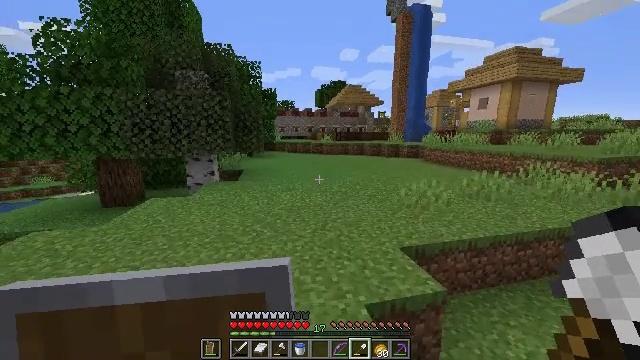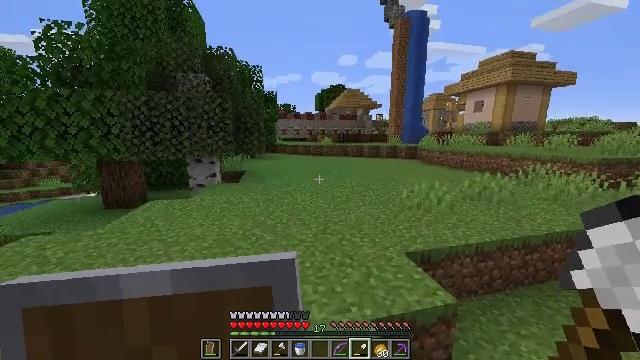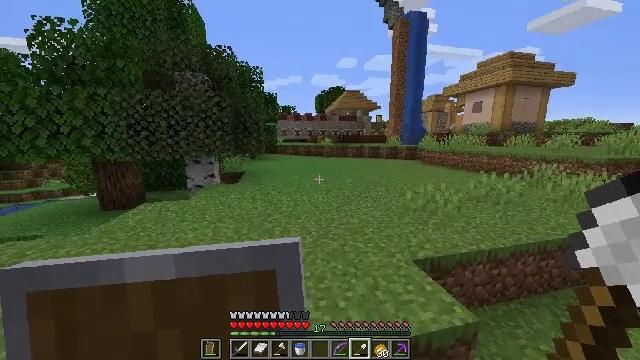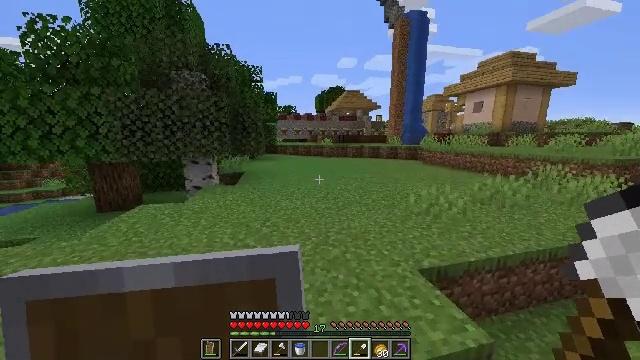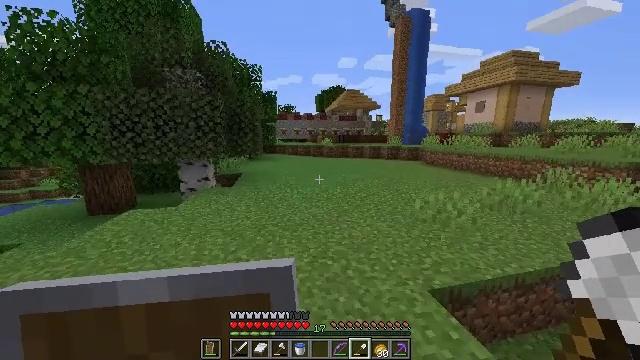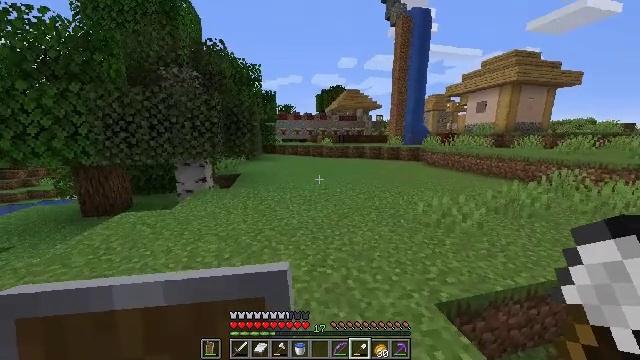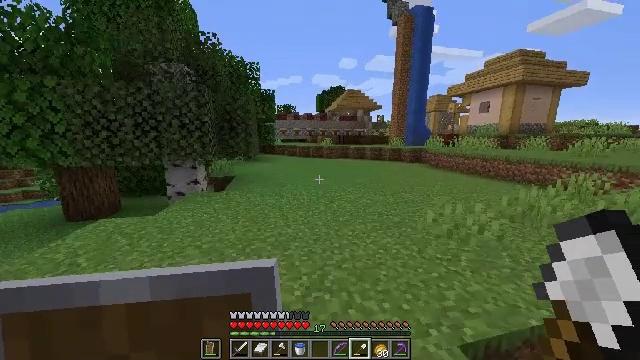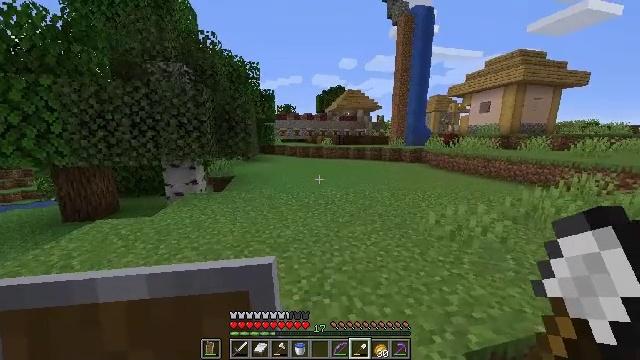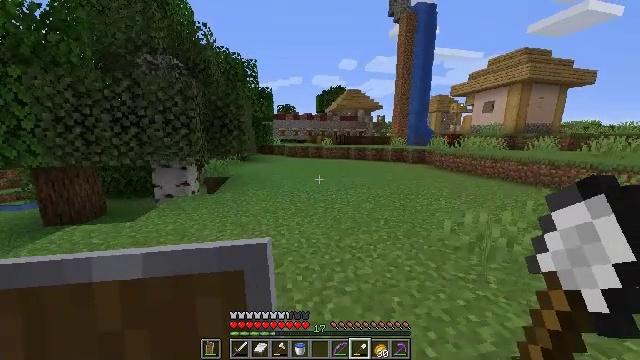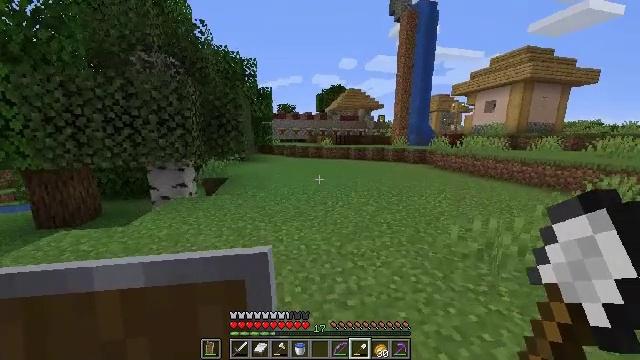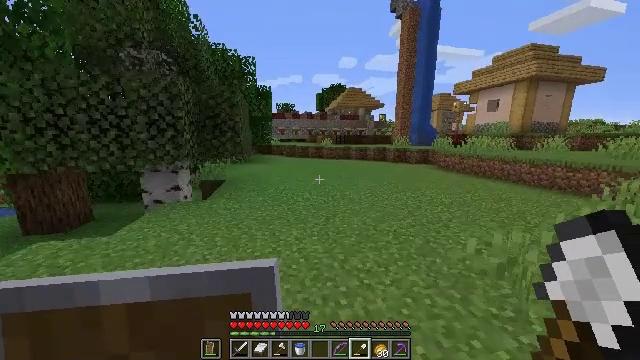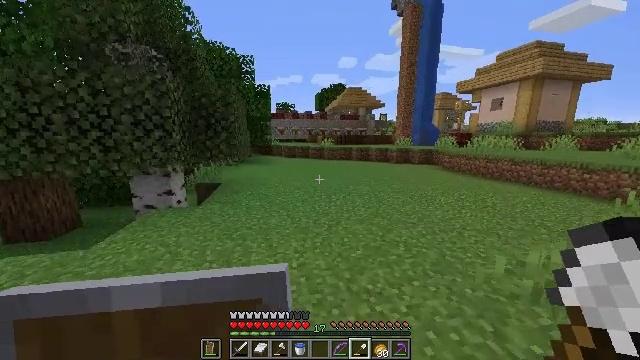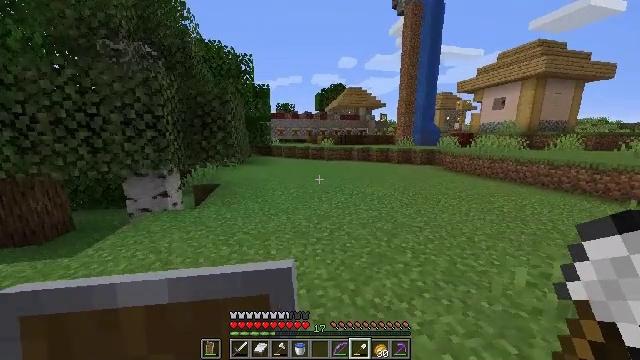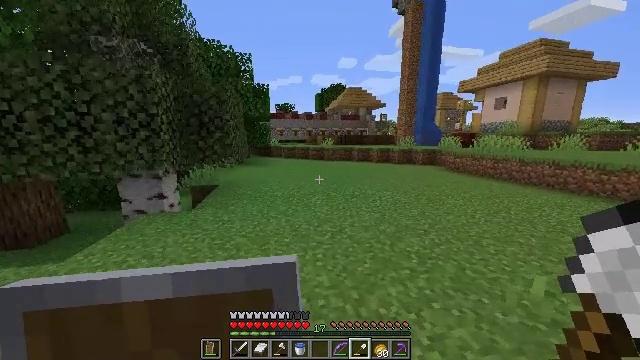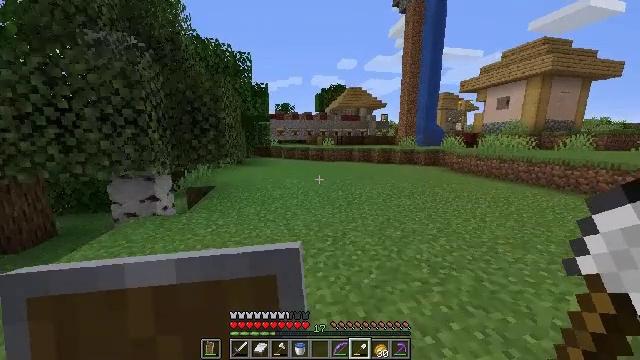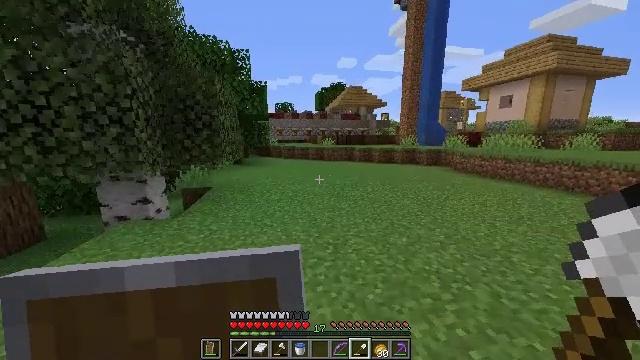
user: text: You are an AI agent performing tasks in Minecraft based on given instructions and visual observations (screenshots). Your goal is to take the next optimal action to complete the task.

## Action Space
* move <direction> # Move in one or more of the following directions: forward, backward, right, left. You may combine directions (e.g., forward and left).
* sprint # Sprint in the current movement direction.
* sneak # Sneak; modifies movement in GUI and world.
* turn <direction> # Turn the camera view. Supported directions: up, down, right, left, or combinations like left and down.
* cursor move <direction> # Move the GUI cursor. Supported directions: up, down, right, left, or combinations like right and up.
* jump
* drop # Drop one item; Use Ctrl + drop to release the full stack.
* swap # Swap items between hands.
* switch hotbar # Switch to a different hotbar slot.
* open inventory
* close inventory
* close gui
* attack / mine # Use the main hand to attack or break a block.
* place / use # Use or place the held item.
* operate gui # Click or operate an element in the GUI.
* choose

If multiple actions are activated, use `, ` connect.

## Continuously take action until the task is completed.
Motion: motion action
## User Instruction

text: Dig up some sand.
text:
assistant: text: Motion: move forward
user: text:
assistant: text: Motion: move forward
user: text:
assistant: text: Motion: move forward
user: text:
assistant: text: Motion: move forward
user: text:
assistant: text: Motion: move forward
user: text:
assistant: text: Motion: move forward
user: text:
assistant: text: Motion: move forward
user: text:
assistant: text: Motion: move forward
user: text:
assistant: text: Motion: move forward
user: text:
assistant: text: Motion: move forward
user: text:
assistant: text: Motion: move forward
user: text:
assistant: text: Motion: move forward
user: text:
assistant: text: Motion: move forward
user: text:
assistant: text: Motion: move forward
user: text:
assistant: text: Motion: move forward
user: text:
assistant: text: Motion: move forward
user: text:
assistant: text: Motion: move forward
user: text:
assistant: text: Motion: move forward
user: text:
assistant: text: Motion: move forward
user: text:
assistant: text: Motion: move forward
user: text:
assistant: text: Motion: move forward
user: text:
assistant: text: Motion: move forward
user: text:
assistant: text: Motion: move forward
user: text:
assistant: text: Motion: move forward
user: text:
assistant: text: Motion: move forward
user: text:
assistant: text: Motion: move forward
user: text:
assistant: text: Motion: move forward
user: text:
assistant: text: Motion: move forward
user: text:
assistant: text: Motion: move forward
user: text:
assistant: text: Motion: move forward